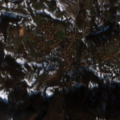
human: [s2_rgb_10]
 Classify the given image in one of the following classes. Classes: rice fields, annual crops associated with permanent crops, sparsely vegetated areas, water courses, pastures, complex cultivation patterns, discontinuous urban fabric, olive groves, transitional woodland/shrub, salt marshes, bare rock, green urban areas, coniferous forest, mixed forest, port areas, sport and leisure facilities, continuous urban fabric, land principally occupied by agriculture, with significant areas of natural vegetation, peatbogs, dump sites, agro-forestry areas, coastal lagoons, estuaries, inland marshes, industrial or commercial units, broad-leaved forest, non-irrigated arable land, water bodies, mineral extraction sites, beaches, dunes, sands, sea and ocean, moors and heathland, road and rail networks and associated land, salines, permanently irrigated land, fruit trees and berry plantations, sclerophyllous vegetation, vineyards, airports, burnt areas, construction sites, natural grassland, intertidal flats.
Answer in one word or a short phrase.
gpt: discontinuous urban fabric, complex cultivation patterns, land principally occupied by agriculture, with significant areas of natural vegetation, broad-leaved forest, transitional woodland/shrub